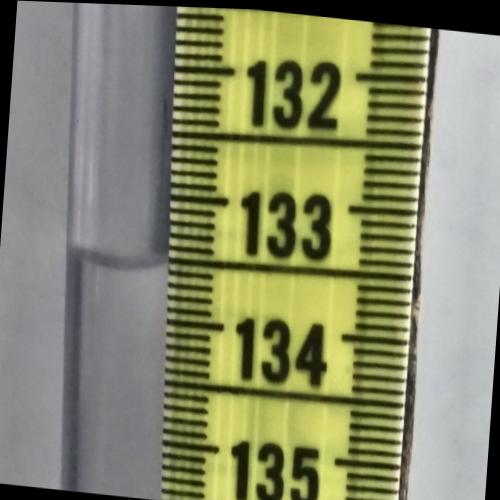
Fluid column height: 133.5 cm